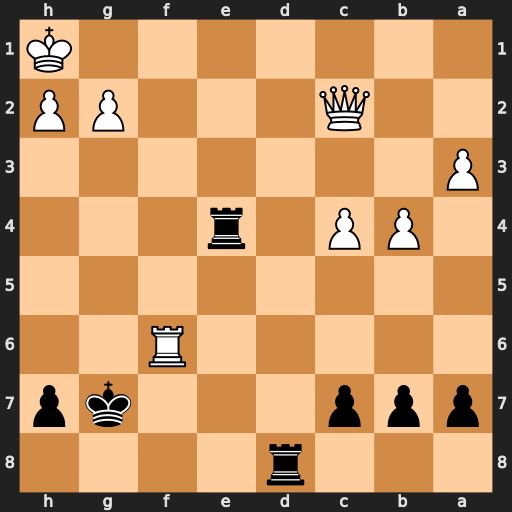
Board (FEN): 3r4/ppp3kp/5R2/8/1PP1r3/P7/2Q3PP/7K
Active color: b
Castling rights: -
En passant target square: -
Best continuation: Re1+ Rf1 Rxf1#